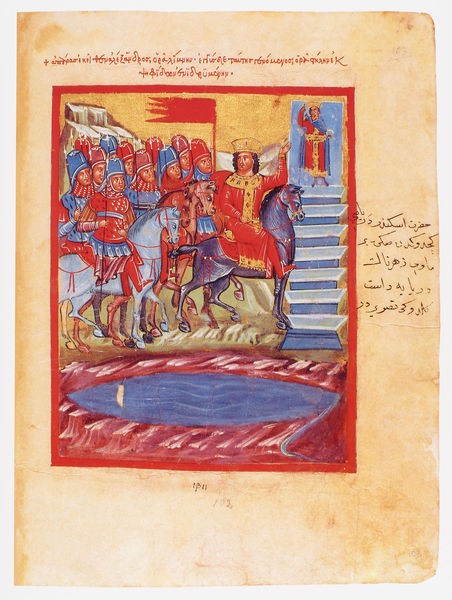
Titel: Der griechische Alexanderroman
Institution: Venedig, Hellenic Institute Codex Gr. 5
Schlagwörter: berg, blau, meer, umhang, wasser, gelb, see, teich, ufer, bunt, hüte, säule, rot, tuch, rahmen, bach, gold, mantel, krone, brunnen, pferd, pferde, reiter, hufe, rappe, sattel, schweif, schrift, fahnen, fahne, berge, fels, farbe, fluß, schlacht, treppe, treppen, könig, lanze, soldaten, thron, stufen, hoch, buch, seite, soldat, helm, herrscher, ritter, armee, heer, rüstung, schimmel, buchseite, pergament, helme, arabisch, tümpel, lanzen, könige, speer, speere, buchmalerei, lkanze